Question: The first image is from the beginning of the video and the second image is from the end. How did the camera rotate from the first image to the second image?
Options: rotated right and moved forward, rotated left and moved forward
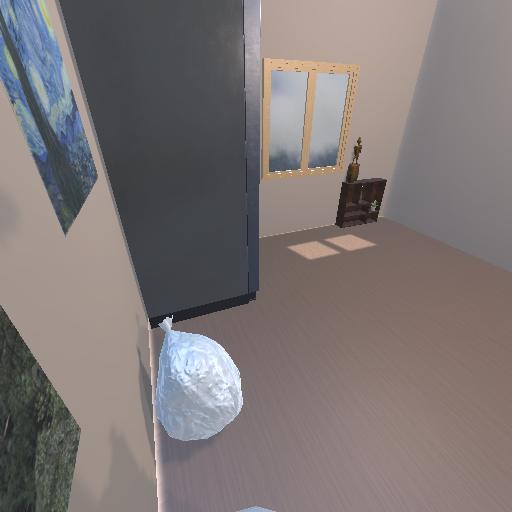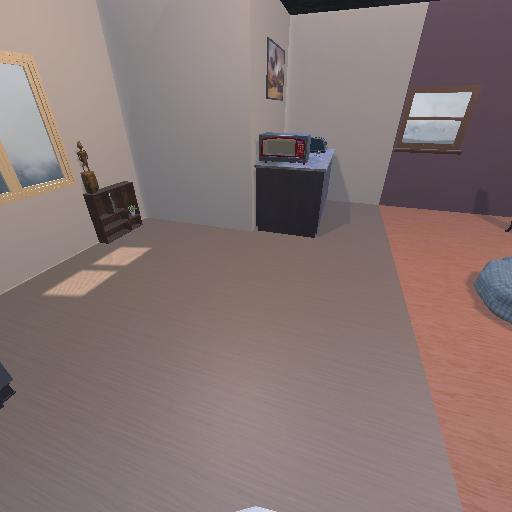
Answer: rotated right and moved forward